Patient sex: M
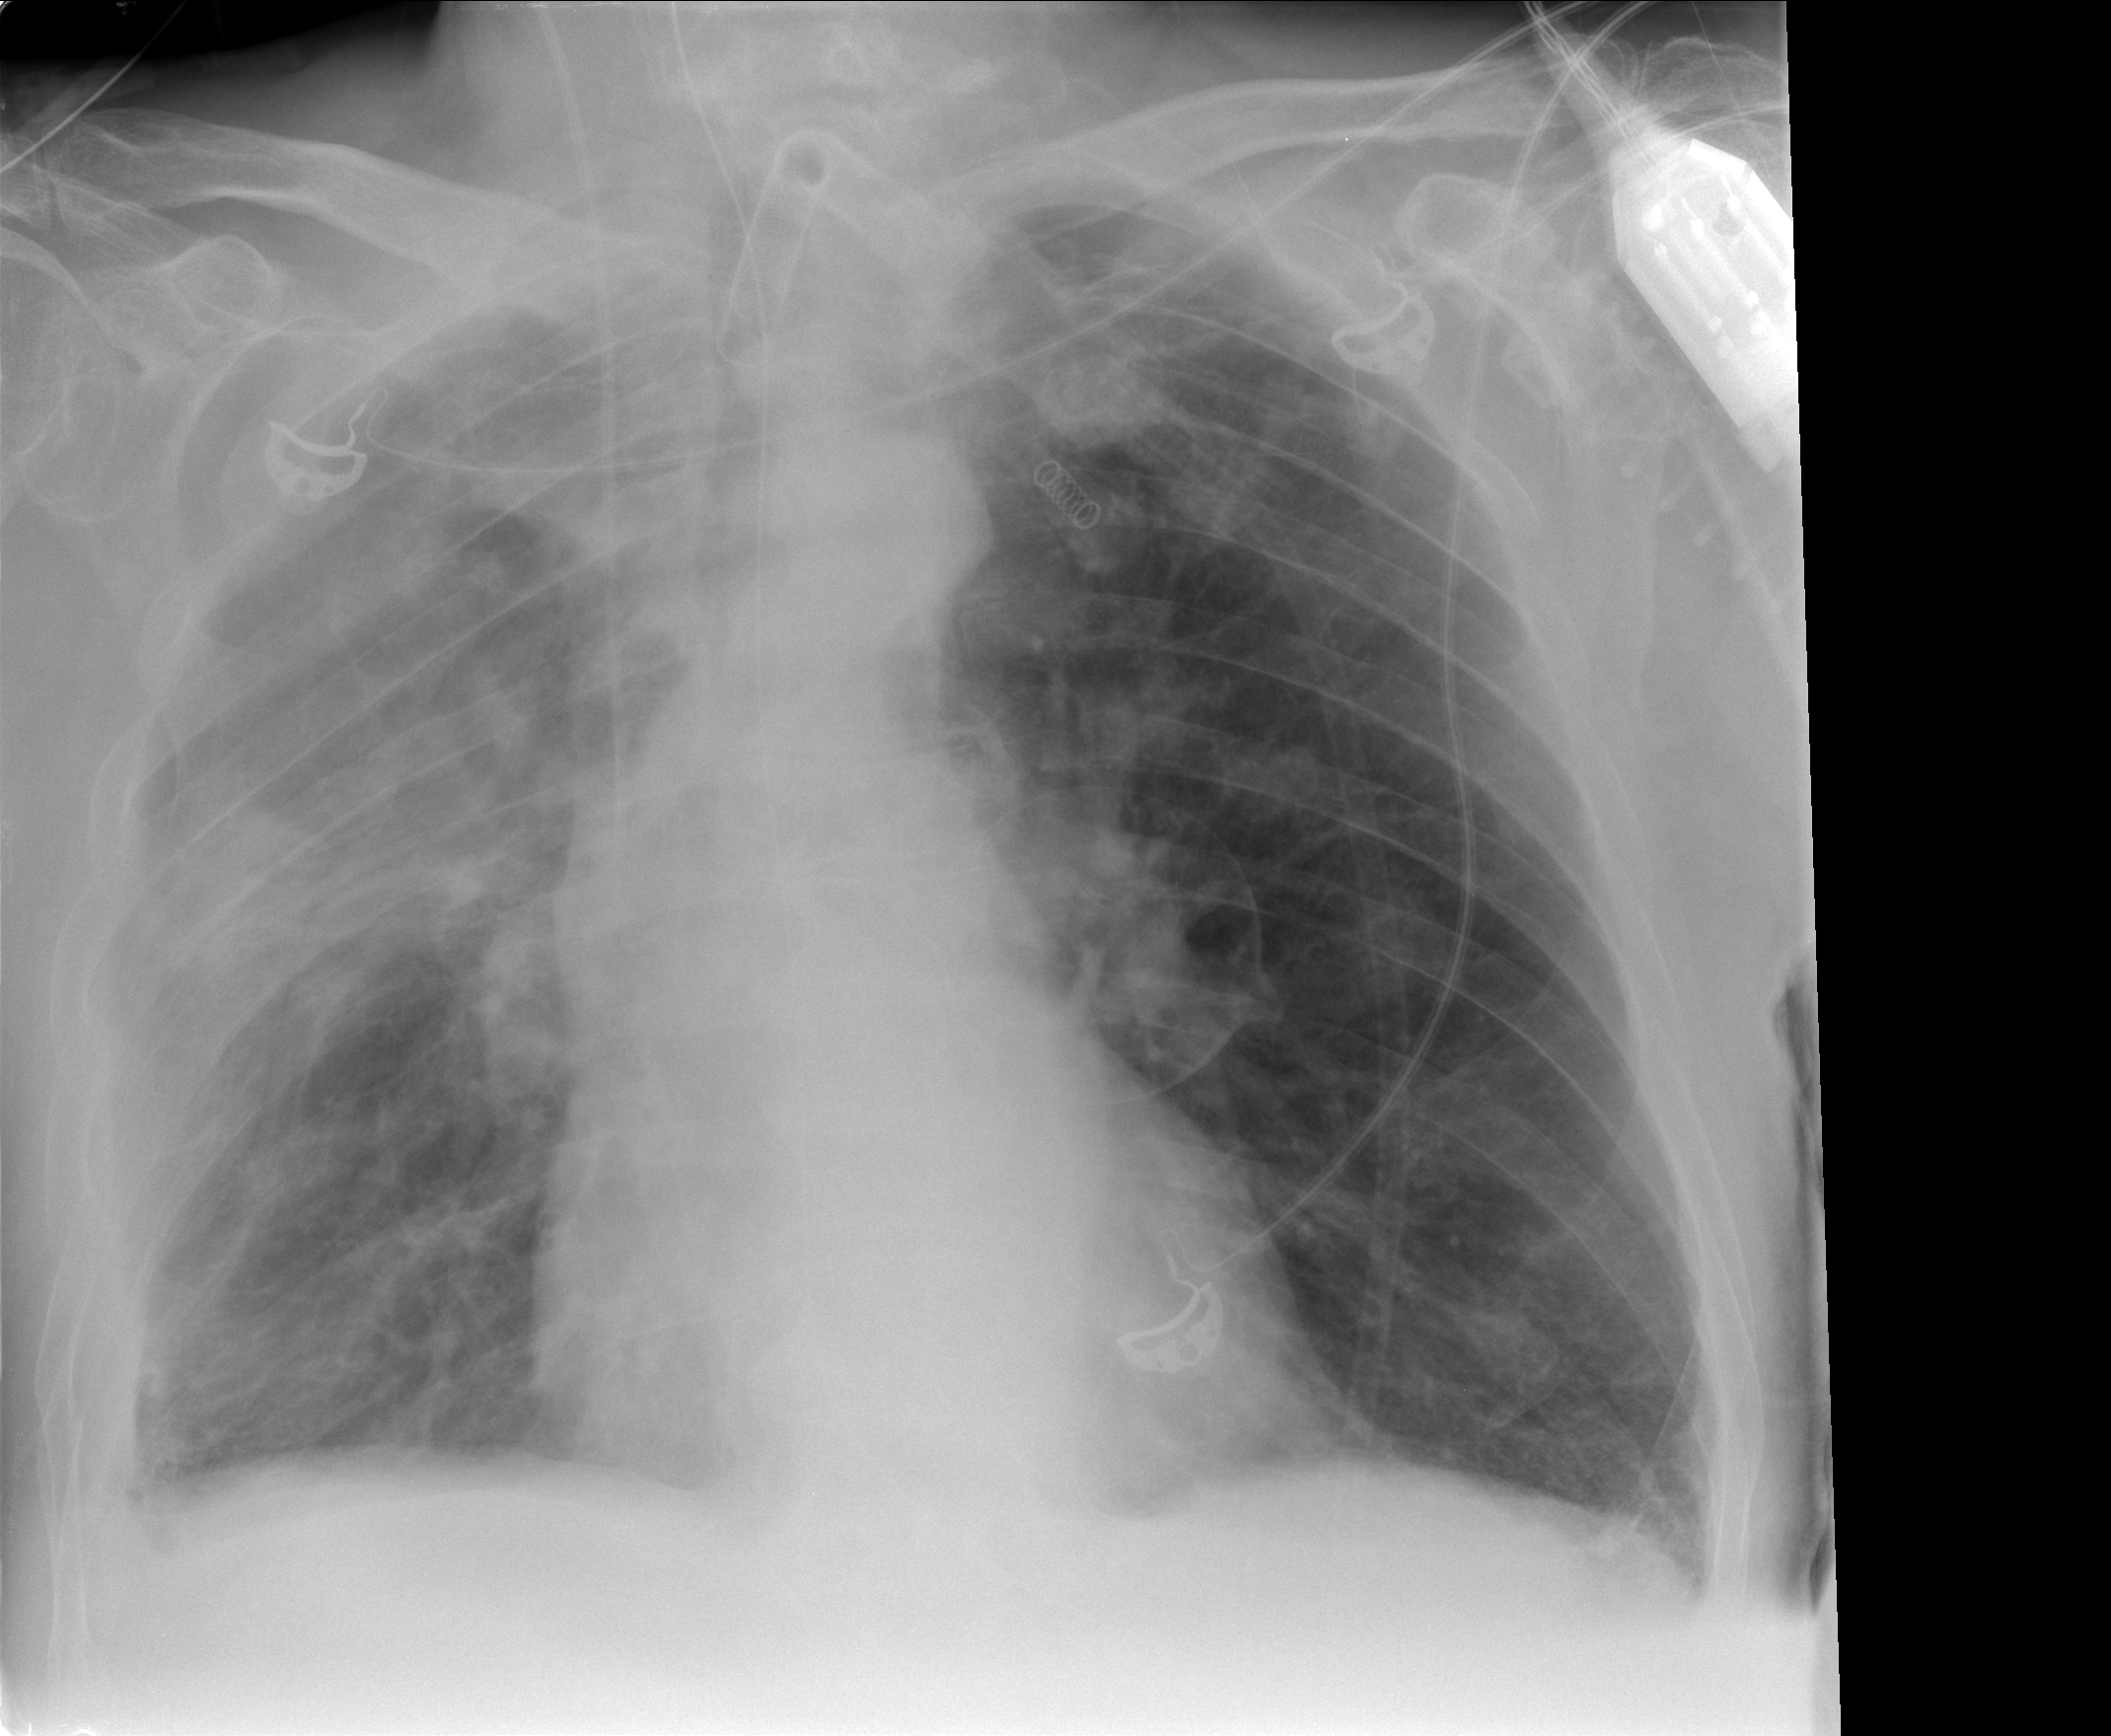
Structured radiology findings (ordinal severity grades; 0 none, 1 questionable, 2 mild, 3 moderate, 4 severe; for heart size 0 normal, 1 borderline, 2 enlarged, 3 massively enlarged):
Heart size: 0
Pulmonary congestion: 0
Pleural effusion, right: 3
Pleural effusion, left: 0
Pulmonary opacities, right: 3
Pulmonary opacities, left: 0
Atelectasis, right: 3
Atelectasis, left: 0